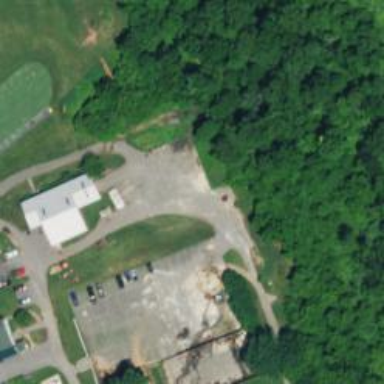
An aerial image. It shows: Path for both road and golf.